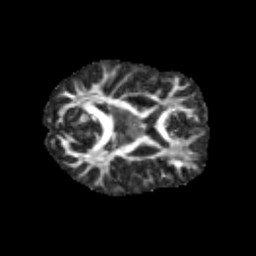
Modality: FA
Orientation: axial
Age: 13
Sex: male
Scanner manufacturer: siemens
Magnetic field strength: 3 T
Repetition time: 3.8 s
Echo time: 0.07 s